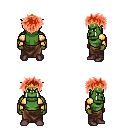
a pixel art fantasy rpg character, male body template, orc, green skin, gold arm armor, robe skirt, red bedhead hairstyle, gold tiara, maroon shoes, four views (front, back, left, right), 2x2 character sprite sheet, small pixel art, hard edges, no anti-aliasing